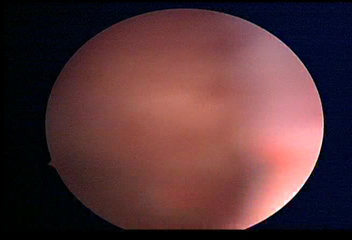
Modality: WLC
Class: Normal mucosa
Bladder cancer association: No